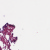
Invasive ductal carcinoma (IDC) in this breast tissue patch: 0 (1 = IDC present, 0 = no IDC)